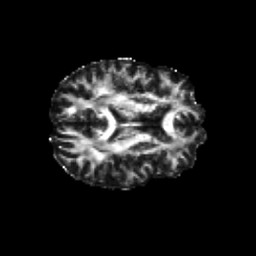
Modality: FA
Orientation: axial
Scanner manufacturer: siemens
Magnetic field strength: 3 T
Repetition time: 6.8 s
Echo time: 0.093 s